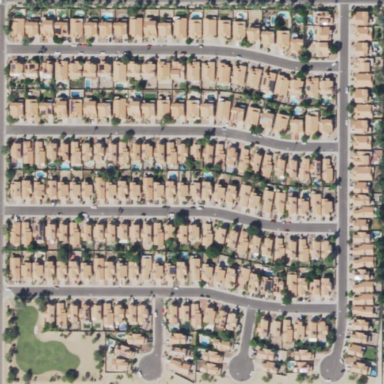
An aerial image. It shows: Residential area composed of single-family homes.